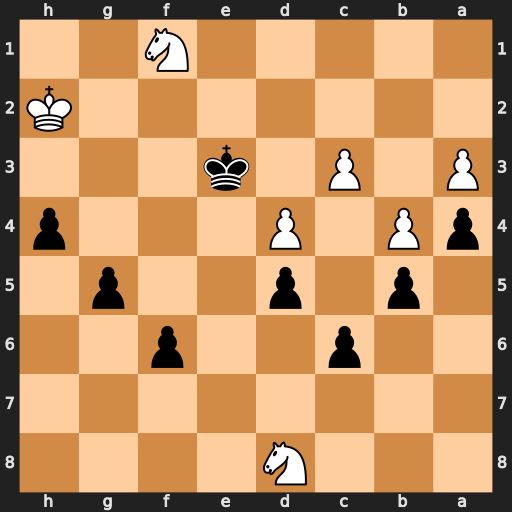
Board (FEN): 3N4/8/2p2p2/1p1p2p1/pP1P3p/P1P1k3/7K/5N2
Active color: b
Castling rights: -
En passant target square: -
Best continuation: Kf2 Kh3 Kxf1